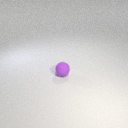
small purple rubber sphere